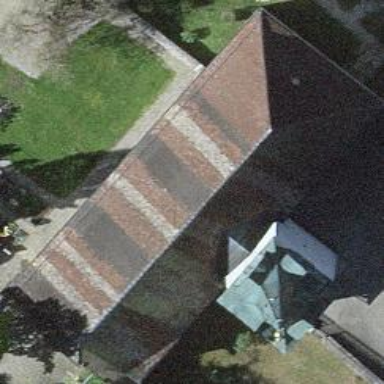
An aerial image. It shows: Church which is place of worship.